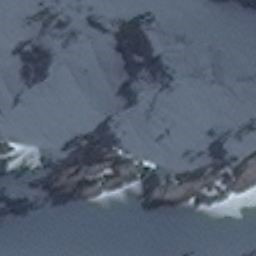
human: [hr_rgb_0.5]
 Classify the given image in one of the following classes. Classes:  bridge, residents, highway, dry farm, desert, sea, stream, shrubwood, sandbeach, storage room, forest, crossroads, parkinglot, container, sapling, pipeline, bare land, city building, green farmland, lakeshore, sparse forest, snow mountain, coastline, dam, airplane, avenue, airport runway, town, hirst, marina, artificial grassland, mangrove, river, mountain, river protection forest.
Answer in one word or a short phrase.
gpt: snow mountain